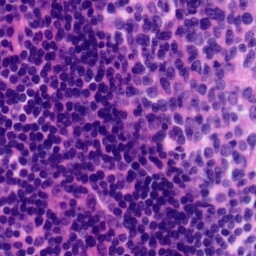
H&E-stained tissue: Tonsil